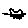
Label: cat